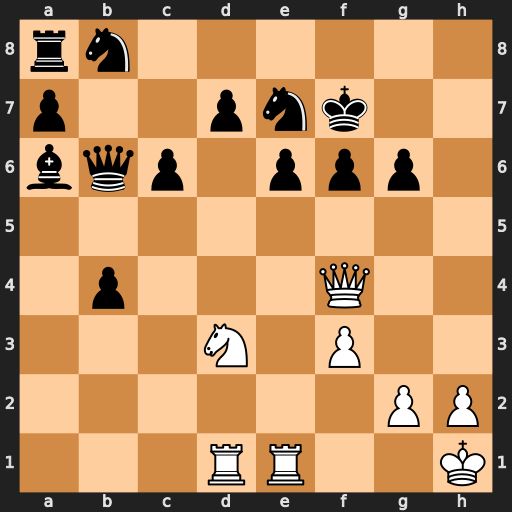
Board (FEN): rn6/p2pnk2/bqp1ppp1/8/1p3Q2/3N1P2/6PP/3RR2K
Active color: w
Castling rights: -
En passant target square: -
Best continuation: Ne5+ Kg7 Nxd7 Nxd7 Rxd7